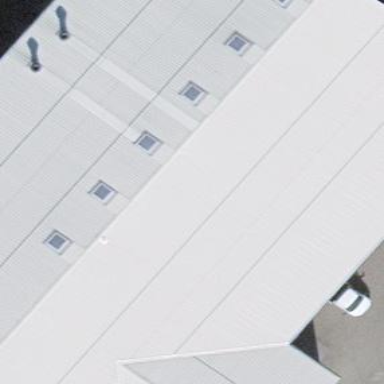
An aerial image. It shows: Industrial building.